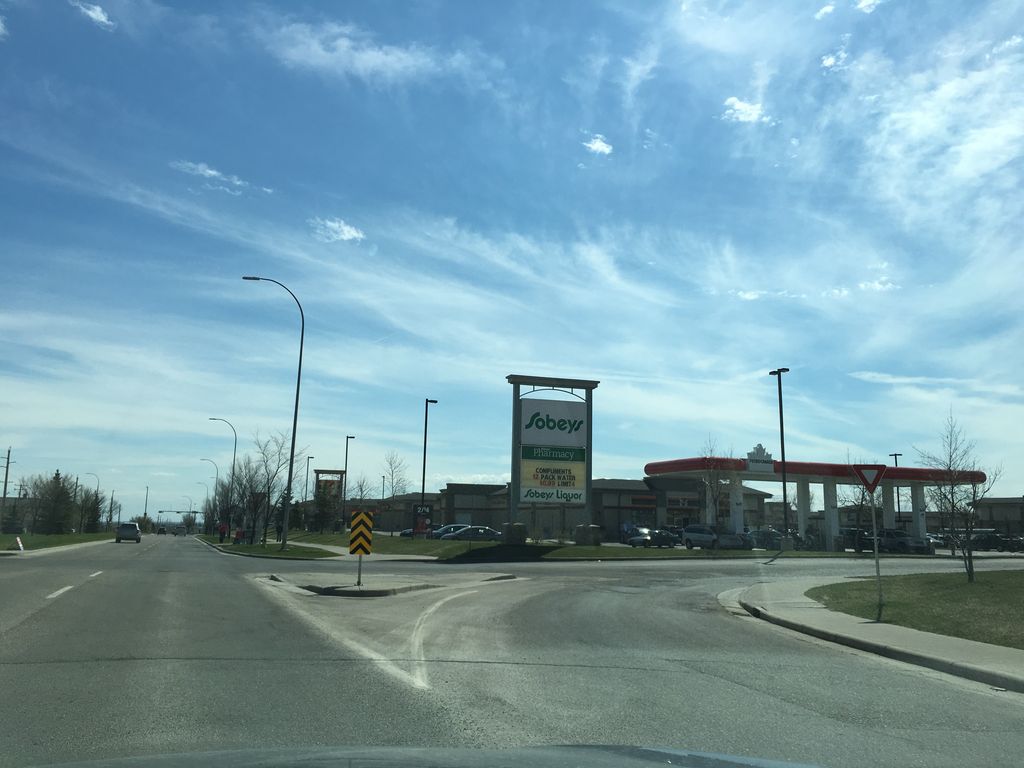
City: calgary